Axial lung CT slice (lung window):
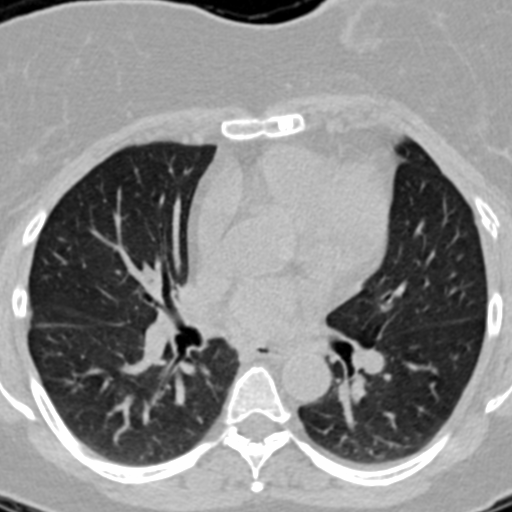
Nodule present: no